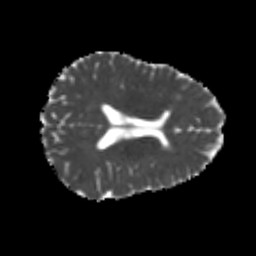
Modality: MD
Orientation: axial
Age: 26
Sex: female
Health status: healthy
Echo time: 0.074 s